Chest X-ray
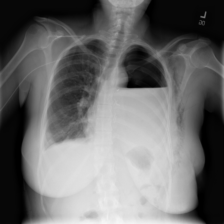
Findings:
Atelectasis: positive
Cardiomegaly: negative
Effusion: positive
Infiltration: negative
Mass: negative
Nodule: negative
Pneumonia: negative
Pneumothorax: negative
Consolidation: negative
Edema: negative
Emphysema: positive
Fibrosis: negative
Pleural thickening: negative
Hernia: negative